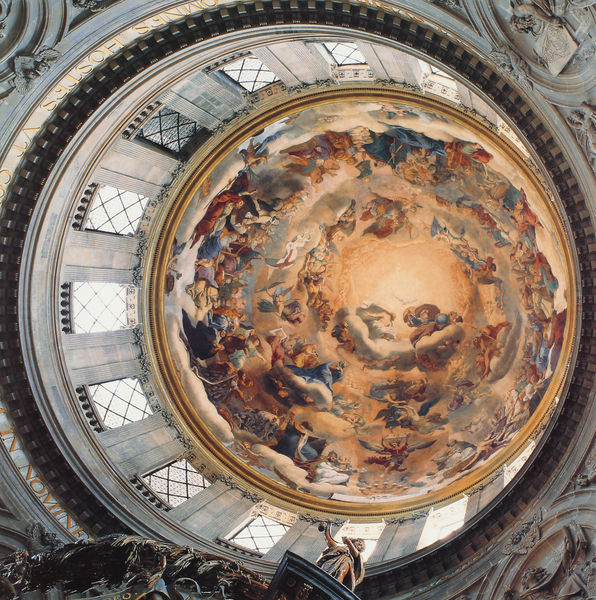
Titel: Val-de-Grace, Deckenmalerei der Kuppel
Künstler: Pierre Mignard
Standort: Paris, Abtei Val-de-Grace (EU - F - Ile-de-France)
Schlagwörter: blau, flügel, gemälde, gott, himmel, weiß, wolken, gelb, fenster, licht, rot, malerei, ornament, barock, stein, taube, gitter, kirche, figur, gold, decke, rund, engel, statue, schrift, perspektive, kuppel, gewölbe, dom, jesus, götter, heilige, deckengemälde, fresko, reigen, maria, kreisen, umschrift, heiliger geist, emgel, h, nomine